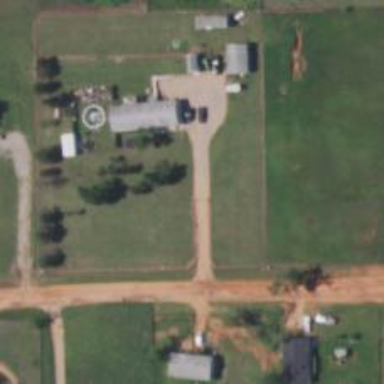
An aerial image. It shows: Driveway.